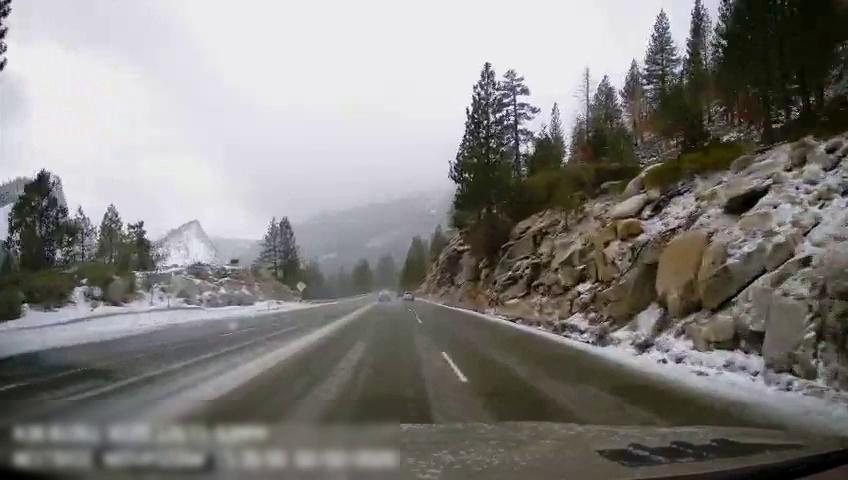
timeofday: Day
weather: Snowy
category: Drivable Space
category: Vehicles | SUV
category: Vehicles | SUV
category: Lanes | Opposite Lane
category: Lanes | Current Lane